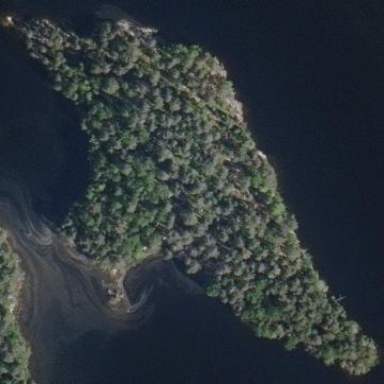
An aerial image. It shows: Island covered with woodland.